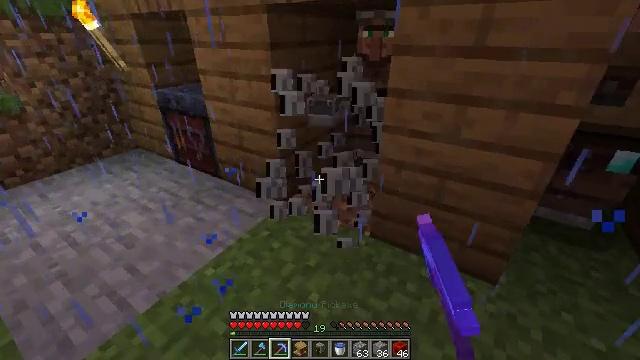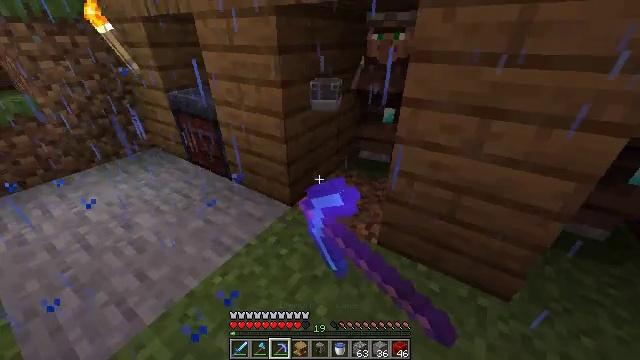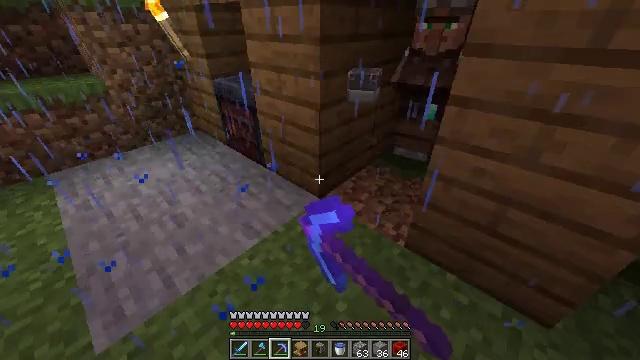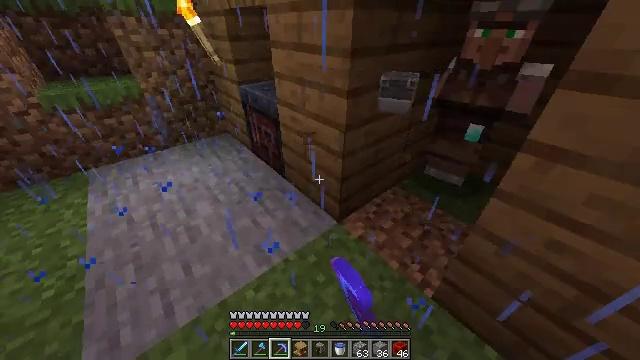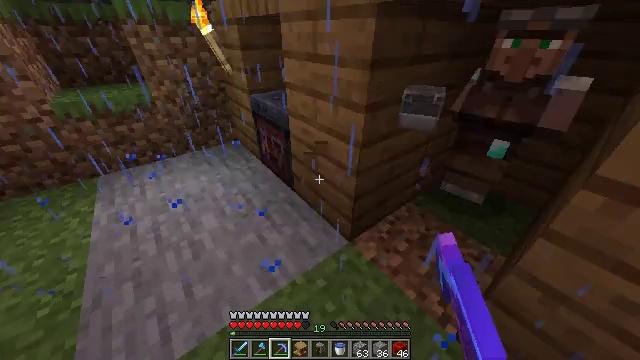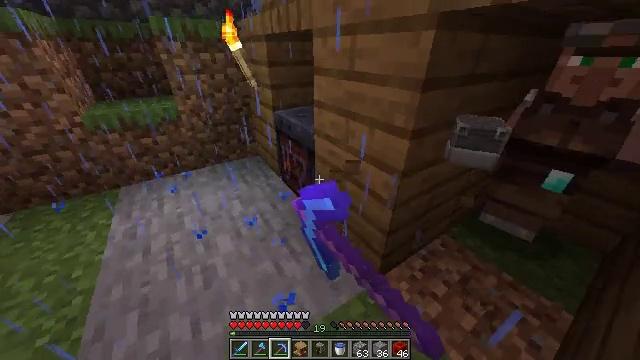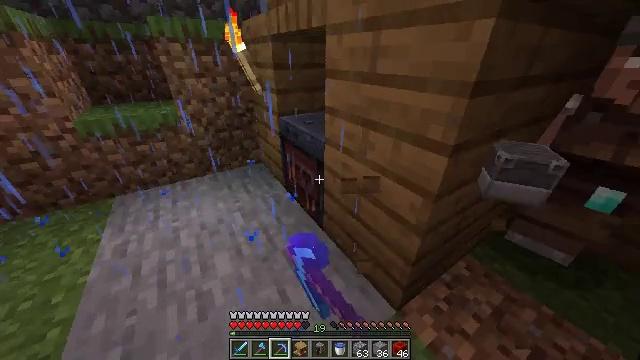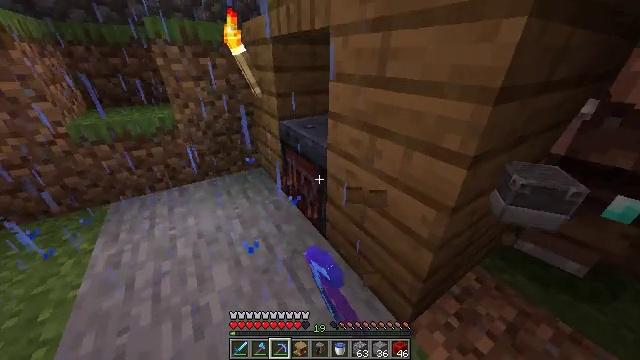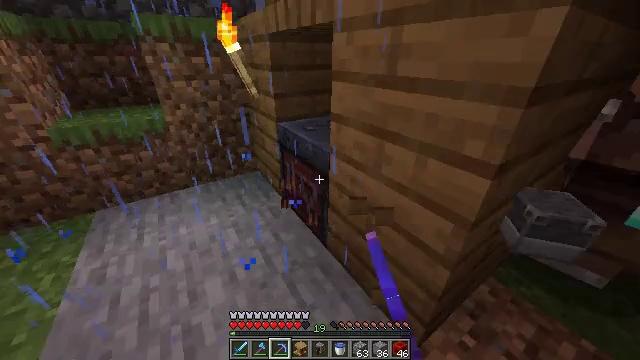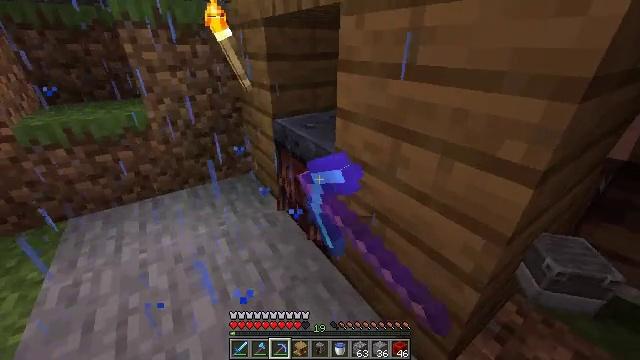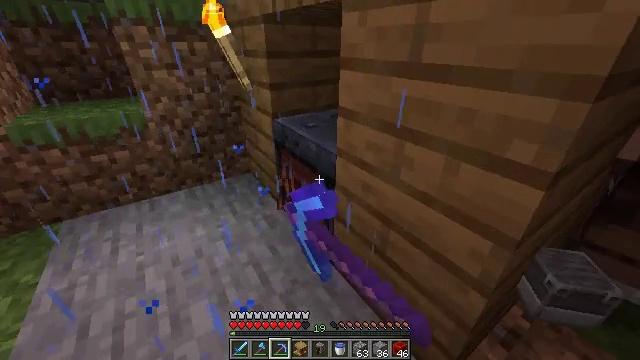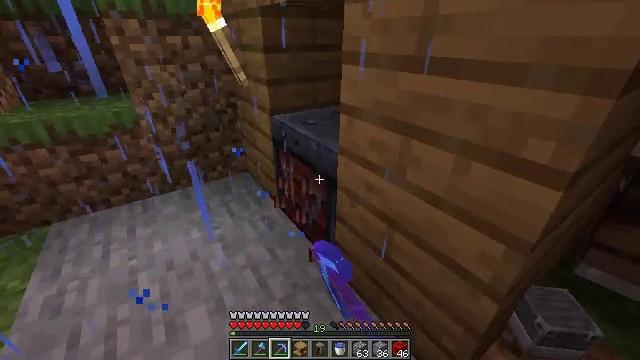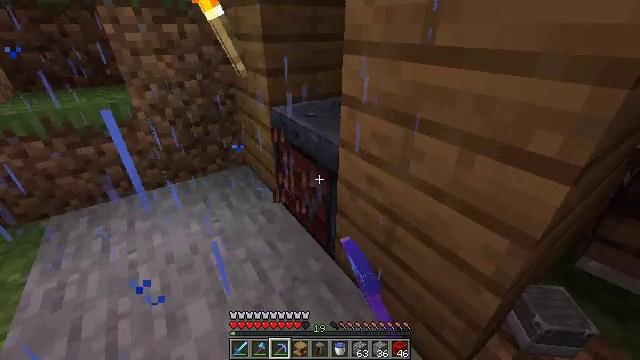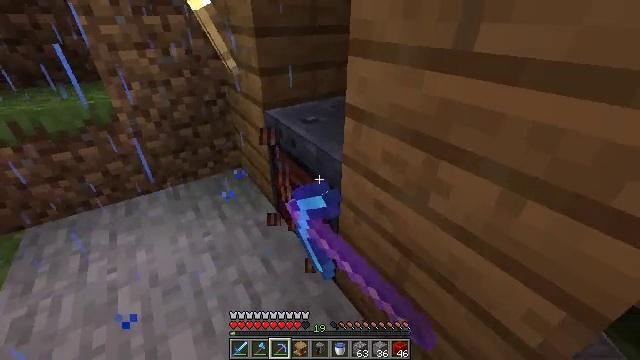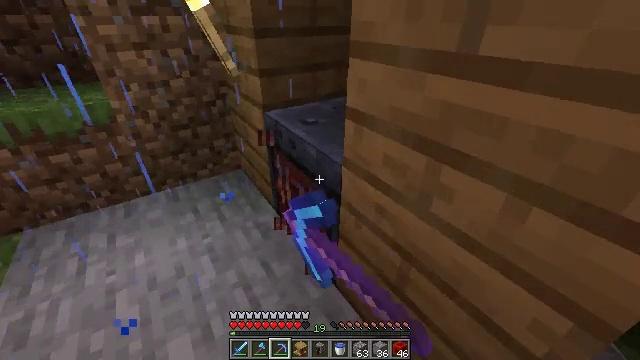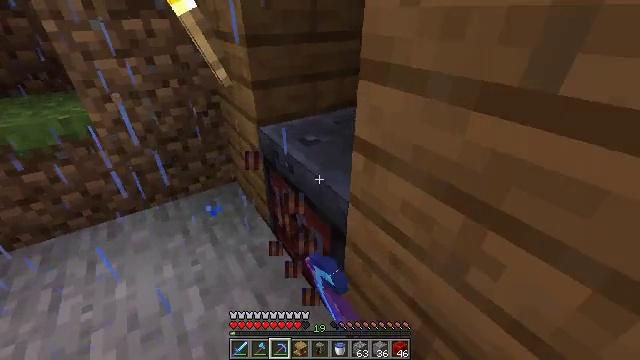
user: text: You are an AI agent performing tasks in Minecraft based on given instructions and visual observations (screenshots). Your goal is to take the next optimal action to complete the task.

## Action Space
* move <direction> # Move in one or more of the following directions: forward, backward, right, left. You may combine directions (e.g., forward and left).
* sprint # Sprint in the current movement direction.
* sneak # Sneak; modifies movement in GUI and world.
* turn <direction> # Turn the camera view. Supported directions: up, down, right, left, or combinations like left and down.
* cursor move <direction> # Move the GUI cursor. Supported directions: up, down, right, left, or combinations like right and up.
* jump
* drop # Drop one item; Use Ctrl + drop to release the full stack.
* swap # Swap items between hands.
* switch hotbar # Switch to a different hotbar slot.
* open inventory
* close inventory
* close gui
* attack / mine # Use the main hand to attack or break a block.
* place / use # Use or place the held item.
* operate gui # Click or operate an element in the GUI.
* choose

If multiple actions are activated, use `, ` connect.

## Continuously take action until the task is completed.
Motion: motion action
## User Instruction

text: Attack the smithing table to collect it.
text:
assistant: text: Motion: move forward, turn left and down, attack / mine
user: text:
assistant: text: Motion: move forward, turn left and down, attack / mine
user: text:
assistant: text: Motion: move forward, turn left and down, attack / mine
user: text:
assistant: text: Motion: move forward and move left, turn left and up, attack / mine
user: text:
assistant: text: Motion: move forward and move left, turn left and up, attack / mine
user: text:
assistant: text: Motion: move forward, attack / mine
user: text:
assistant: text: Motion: attack / mine
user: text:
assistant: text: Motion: attack / mine
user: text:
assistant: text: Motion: attack / mine
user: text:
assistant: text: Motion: attack / mine
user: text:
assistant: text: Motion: attack / mine
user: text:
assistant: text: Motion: move forward, turn down, attack / mine
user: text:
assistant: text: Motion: move forward, turn down, attack / mine
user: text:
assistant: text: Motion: move forward, attack / mine
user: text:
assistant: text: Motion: move forward, attack / mine
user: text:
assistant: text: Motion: move forward, attack / mine
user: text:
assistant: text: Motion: move forward, attack / mine
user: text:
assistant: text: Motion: move forward, attack / mine
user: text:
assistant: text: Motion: move forward, attack / mine
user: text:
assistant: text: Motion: move forward, turn down, attack / mine
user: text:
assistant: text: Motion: turn right and down, attack / mine
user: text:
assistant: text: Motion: turn right and down, attack / mine
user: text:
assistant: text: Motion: turn right and down, attack / mine
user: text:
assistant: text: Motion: turn right and down, attack / mine
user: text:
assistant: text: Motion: attack / mine
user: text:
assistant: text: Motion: attack / mine
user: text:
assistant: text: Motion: turn right, attack / mine
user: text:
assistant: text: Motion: turn right, attack / mine
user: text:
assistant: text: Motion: attack / mine
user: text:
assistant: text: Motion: attack / mine